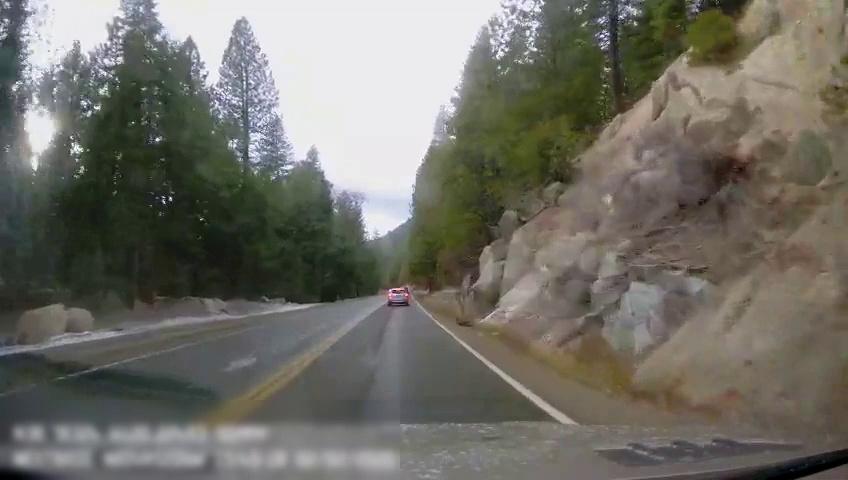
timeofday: Day
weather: Sunny
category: Drivable Space
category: Vehicles | SUV
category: Lanes | Alternate Lane
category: Lanes | Current Lane
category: Lanes | Opposite Lane
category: Lanes | Opposite Lane